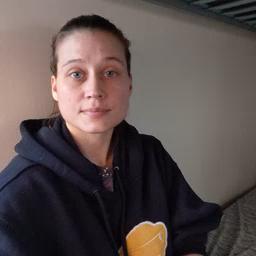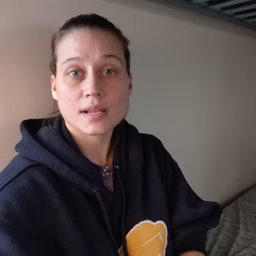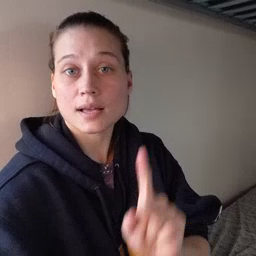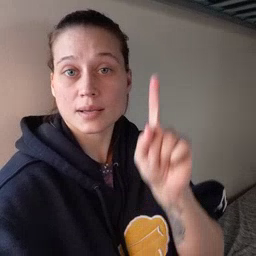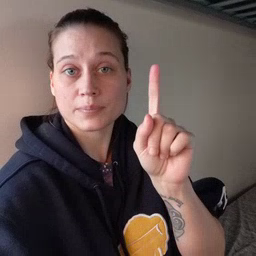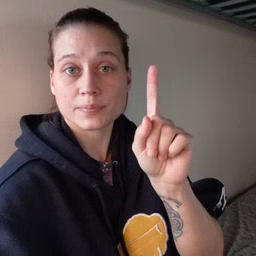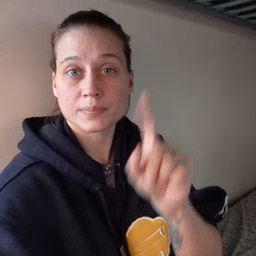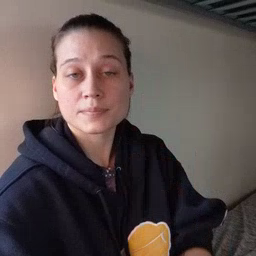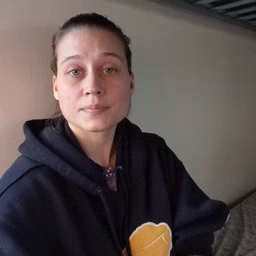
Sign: up